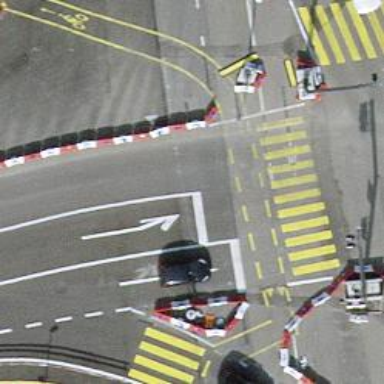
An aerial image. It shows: Road with traffic signals.